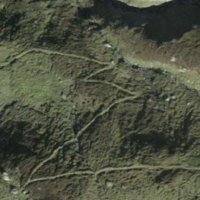
EUNIS habitat code: 26
Species observed at this site:
Carduelis citrinella
Oenanthe oenanthe
Pyrrhocorax graculus
Monticola saxatilis
Linaria cannabina
Anthus spinoletta
Phoenicurus ochruros
Buteo buteo
Falco tinnunculus
Turdus torquatus